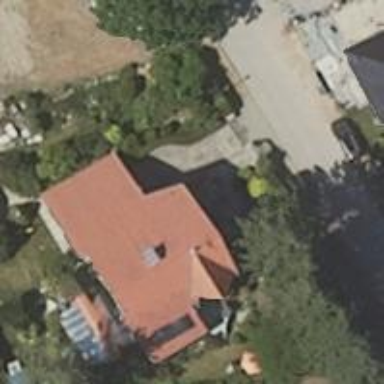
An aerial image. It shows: Detached building.